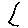
Label: triangle